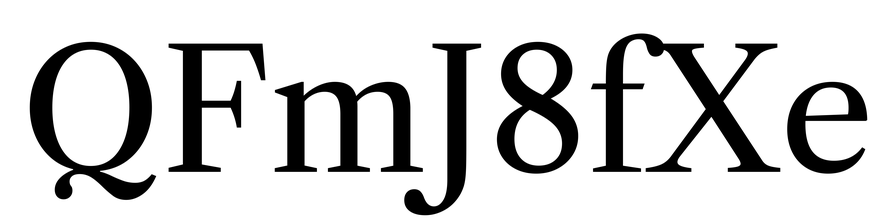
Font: LibreCaslonText_Regular